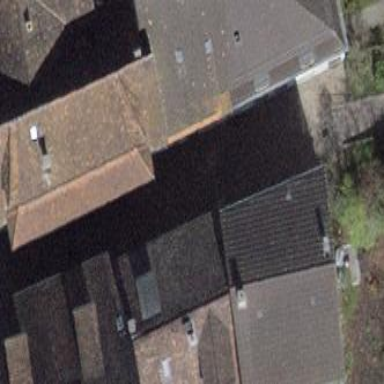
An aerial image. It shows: Building with tile roof.